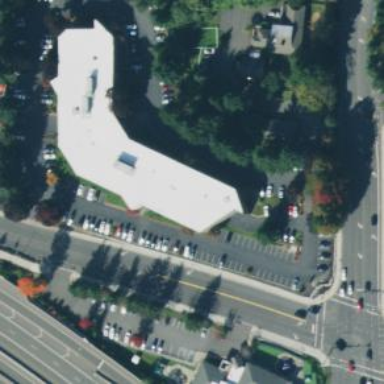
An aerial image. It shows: Office building.